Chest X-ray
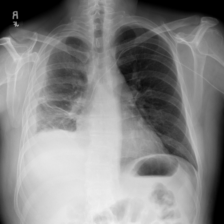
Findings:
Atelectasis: negative
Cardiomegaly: negative
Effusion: negative
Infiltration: positive
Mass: negative
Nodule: negative
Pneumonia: negative
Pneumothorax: negative
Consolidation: negative
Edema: negative
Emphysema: negative
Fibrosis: negative
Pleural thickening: positive
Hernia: negative